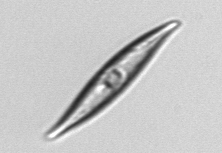
Label: Pleurosigma